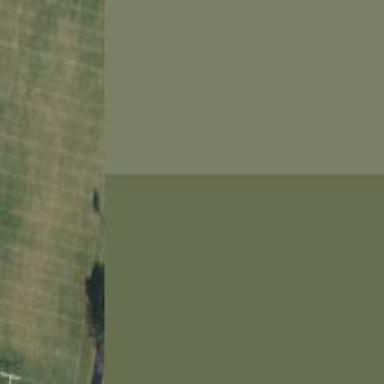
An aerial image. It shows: Grass pitch designated for sports like soccer and American football.